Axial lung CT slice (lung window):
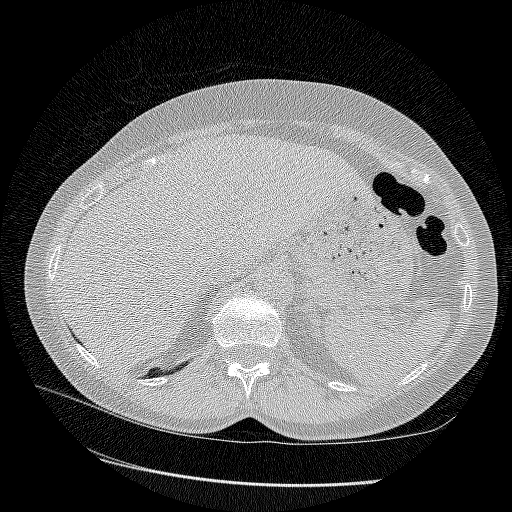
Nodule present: no